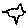
Label: bird